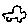
Label: car